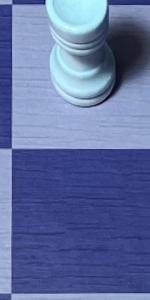
Label: Empty